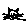
Label: cat